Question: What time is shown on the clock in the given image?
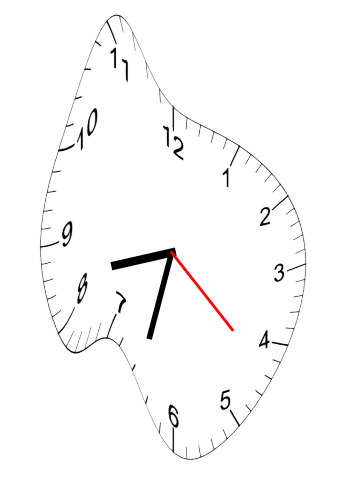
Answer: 08:32:22